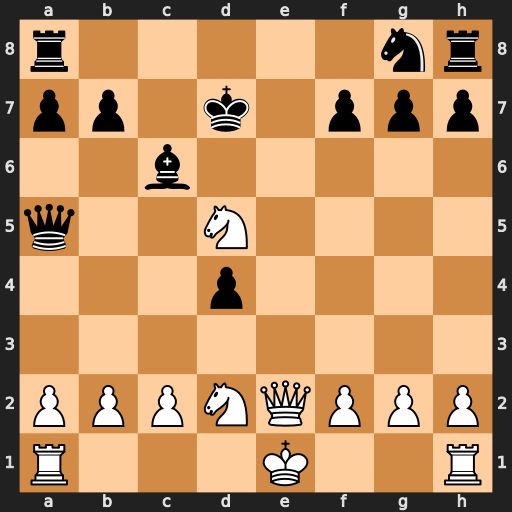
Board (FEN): r5nr/pp1k1ppp/2b5/q2N4/3p4/8/PPPNQPPP/R3K2R
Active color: w
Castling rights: KQ
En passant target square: -
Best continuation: Qg4+ Ke8 Qxg7